Question: I'm using highcharts.
I want to have like 30-40 bars but only 7 categories.
'''
categories: ['Jan 10', 'Jan 17', 'Fev 3', 'Fev 27', 'Mar 6', 'Mar 16', 'Mar 27']
'''
But my data looks like:
'''
series: [{
data: [5, 3, 4, 4, 2, 1, 4, 5, 3, 4, 4, 2, 1, 4, 5, 3, 4, 4, 2, 1, 4, 5, 3, 4, 4, 2, 1, 4]
}, {
data: [2, 2, 3, 2, 1, 1, 4, 2, 2, 3, 2, 1, 1, 4, 2, 2, 3, 2, 1, 1, 4, 2, 2, 3, 2, 1, 1, 4]
}]
'''
Its possible in highcharts to have just 7 categories but the data length to be greater than categories length?

<URL>
I want to remove the numbers from 7 ... 27 on categories.
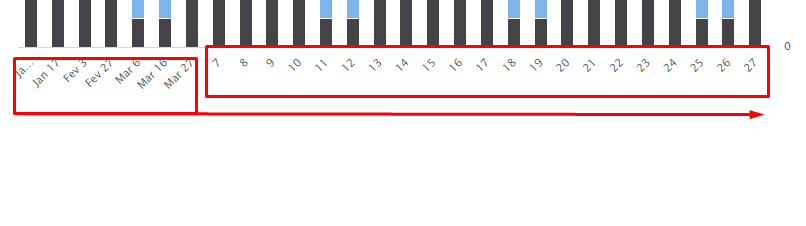
Answer: You can have columns grouped together, example:
<URL>
So this enables to have multiple columns and fewer categories.